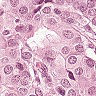
Metastatic tissue present: yes